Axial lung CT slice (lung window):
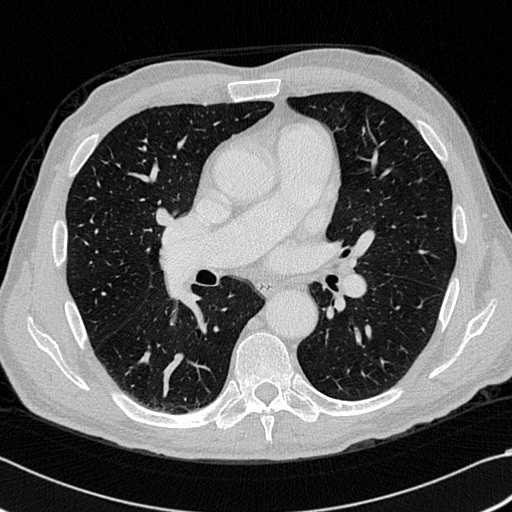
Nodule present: no